高一 · 立体几何学
已知某几何体的三视图如图所示, 其中正视图、侧视图均是由三角形与半圆构成, 俯视图由圆与内接三角形构成，根据图中的数据可得此几何体的体积为

正视图

俯视图
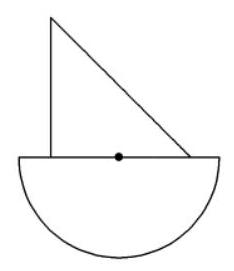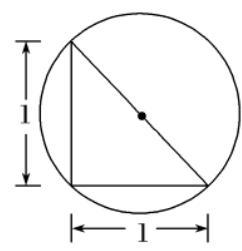
答案: $\frac{\sqrt{2} \pi}{6}+\frac{1}{6}$
解析: 由已知的三视图可知原几何体的上方是三棱锥, 下方是半球, $\therefore V=\frac{1}{3} \times\left(\frac{1}{2} \times 1 \times 1\right) \times 1+\left[\frac{4}{3} \pi\left(\frac{\sqrt{2}}{2}\right)^{3}\right] \times \frac{1}{2}=$ $\frac{1}{6}+\frac{\sqrt{2} \pi}{6}$.